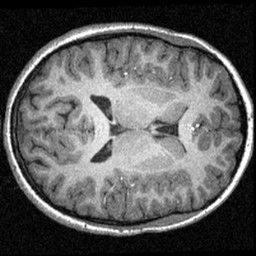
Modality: T1w
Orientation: axial
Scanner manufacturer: siemens
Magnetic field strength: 3 T
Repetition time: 1.57 s
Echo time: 0.00304 s